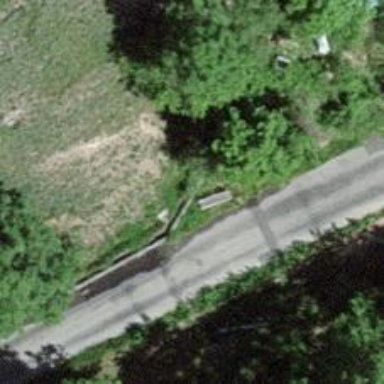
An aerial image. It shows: Bench.